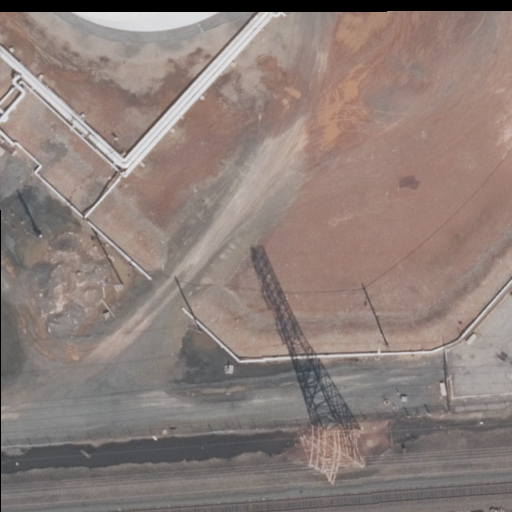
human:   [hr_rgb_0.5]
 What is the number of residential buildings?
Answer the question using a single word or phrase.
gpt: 1

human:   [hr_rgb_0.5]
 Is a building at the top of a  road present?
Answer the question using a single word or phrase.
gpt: no

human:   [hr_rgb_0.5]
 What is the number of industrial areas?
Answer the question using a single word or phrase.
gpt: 1

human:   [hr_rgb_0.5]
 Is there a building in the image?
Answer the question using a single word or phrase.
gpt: yes

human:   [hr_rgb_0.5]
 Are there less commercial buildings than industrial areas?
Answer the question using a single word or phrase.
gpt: yes

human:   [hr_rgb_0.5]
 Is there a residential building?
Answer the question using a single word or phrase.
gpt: yes

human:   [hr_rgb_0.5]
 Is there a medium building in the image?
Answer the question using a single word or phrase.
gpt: yes

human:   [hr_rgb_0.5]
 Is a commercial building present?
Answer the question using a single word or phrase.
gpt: no

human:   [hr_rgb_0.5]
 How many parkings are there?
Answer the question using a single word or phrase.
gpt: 1

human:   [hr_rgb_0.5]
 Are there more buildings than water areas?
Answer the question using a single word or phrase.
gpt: yes

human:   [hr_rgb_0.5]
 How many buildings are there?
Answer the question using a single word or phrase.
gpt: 1

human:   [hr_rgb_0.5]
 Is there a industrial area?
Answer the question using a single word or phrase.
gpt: yes

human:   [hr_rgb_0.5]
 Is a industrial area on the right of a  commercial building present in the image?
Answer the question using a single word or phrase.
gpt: no

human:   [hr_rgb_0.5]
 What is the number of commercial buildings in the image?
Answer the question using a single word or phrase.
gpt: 0

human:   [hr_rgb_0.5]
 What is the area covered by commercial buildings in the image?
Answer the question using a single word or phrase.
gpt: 0m2

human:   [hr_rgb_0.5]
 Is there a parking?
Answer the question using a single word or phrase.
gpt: yes

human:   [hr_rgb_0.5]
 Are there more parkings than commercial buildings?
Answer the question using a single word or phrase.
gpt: yes

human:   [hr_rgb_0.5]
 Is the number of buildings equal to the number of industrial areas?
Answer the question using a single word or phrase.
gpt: yes

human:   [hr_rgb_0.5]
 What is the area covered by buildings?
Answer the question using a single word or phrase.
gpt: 164m2

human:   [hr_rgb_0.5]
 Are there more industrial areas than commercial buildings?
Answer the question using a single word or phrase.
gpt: yes

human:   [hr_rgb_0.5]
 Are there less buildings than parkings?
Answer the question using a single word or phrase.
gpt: no

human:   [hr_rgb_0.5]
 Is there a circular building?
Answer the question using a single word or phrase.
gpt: no

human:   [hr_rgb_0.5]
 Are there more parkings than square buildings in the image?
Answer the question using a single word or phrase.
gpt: yes

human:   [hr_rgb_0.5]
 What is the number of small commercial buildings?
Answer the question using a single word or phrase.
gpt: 0

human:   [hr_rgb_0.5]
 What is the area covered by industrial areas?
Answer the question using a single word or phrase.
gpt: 10583m2

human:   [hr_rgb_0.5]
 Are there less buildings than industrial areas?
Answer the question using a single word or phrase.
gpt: no

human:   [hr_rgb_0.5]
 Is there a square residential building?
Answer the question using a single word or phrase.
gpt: no

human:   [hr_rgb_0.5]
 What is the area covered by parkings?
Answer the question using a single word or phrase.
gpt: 6660m2

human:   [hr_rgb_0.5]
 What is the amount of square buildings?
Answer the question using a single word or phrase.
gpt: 0

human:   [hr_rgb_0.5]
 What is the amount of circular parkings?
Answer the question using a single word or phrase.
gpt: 0

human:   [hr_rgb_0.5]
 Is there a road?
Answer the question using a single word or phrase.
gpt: no

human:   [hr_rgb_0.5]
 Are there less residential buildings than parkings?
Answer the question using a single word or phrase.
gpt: no

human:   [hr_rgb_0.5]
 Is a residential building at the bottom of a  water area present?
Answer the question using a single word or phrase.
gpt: no

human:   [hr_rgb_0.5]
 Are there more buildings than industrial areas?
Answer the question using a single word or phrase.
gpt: no

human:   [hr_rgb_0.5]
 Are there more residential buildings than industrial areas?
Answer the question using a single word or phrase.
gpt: no

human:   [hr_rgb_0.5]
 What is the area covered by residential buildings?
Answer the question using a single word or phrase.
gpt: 164m2

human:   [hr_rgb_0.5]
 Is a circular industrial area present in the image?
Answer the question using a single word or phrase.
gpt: no

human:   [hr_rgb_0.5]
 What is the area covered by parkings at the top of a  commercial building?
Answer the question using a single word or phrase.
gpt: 0m2

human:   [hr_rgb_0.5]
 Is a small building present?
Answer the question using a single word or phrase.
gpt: no

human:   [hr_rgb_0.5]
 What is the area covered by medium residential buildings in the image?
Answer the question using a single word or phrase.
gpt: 164m2

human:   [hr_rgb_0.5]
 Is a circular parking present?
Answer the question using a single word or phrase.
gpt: no

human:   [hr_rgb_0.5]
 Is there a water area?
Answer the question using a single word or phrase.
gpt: no

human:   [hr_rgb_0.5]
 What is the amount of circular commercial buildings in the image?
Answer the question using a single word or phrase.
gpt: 0

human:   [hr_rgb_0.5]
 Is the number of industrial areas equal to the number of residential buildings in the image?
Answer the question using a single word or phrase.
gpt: yes

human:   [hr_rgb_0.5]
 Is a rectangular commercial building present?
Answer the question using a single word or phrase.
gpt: no

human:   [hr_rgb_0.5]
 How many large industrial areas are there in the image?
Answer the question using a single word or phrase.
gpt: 1

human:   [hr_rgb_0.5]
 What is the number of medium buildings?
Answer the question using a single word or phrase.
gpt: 1

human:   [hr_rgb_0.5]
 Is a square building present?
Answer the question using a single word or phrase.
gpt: no

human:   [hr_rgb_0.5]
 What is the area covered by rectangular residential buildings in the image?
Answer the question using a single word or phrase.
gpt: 164m2

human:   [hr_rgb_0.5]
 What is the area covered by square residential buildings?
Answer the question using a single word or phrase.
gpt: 0m2

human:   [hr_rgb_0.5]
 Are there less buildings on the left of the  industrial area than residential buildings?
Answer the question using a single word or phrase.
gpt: no

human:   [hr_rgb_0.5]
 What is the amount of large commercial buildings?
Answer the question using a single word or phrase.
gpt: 0

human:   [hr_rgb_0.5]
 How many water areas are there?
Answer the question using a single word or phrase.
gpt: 0

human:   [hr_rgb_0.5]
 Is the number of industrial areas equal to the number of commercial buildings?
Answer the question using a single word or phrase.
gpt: no

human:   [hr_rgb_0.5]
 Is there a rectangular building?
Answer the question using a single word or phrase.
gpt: yes

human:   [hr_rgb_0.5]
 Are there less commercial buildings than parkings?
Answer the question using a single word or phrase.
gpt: yes

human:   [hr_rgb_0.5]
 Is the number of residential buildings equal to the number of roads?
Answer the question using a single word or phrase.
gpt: no

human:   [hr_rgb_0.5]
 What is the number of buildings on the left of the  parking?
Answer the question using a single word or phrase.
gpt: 1

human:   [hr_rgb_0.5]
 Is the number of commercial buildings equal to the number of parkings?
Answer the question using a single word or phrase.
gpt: no

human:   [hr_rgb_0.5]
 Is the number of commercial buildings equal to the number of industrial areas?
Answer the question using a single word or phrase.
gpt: no

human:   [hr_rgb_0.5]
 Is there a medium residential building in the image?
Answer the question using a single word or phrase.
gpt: yes

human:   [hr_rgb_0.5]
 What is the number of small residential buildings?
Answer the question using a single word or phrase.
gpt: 0

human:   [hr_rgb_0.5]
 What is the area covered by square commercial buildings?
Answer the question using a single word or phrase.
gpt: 0m2

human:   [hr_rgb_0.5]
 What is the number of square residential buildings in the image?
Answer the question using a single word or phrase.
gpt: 0